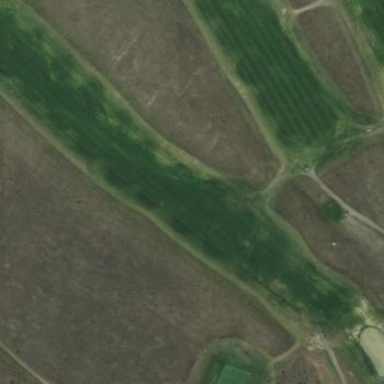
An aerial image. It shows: Rough area in golf course.